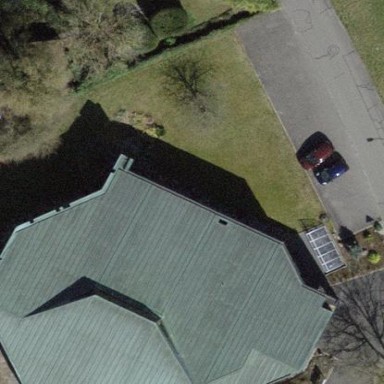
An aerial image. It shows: Place of worship with flat roof.